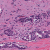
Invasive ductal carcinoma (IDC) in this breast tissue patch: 0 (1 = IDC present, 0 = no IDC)